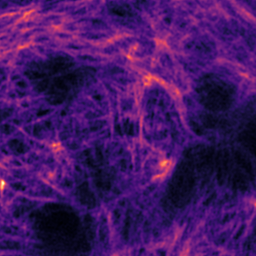
Label: Super-resolution F-actin image